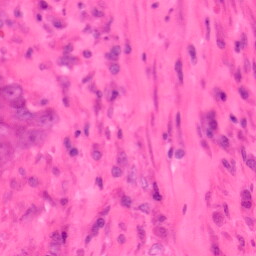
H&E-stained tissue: Colon